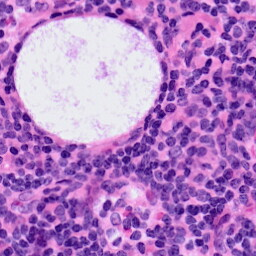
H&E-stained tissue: LymphNode